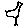
Label: bird